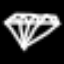
Label: diamond